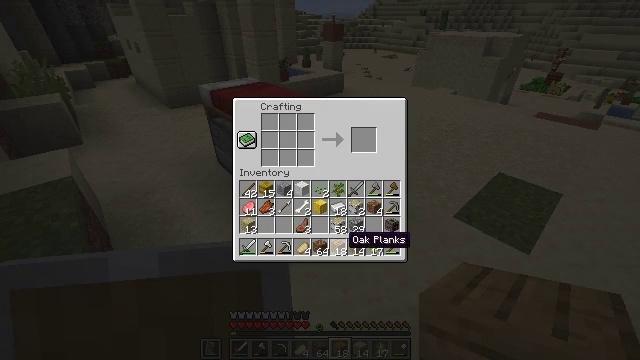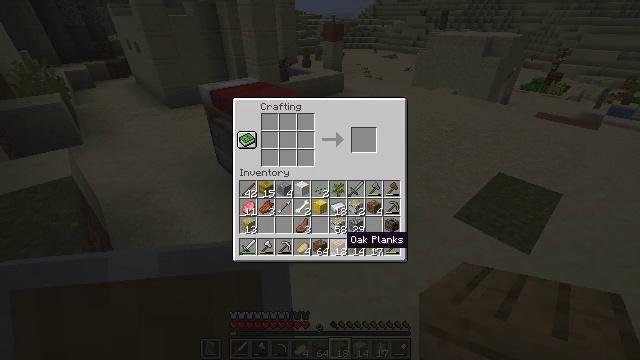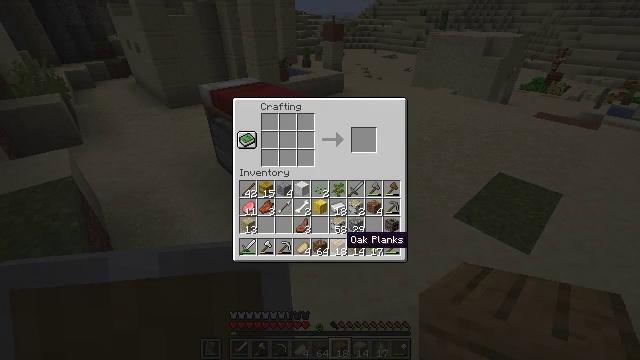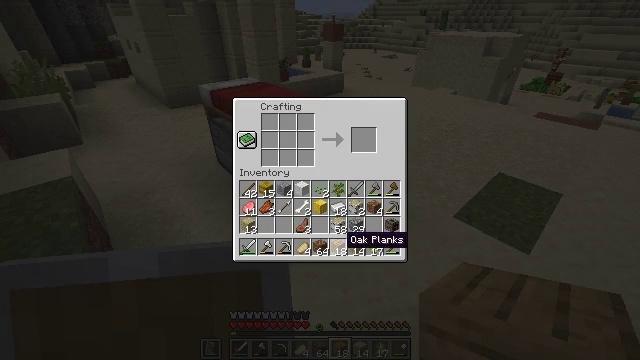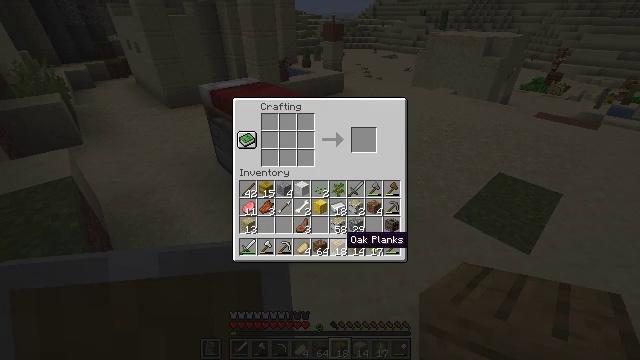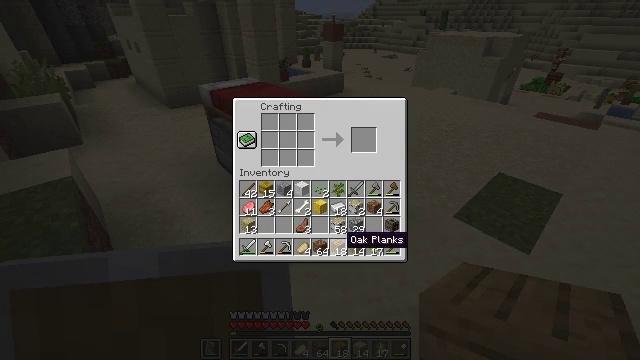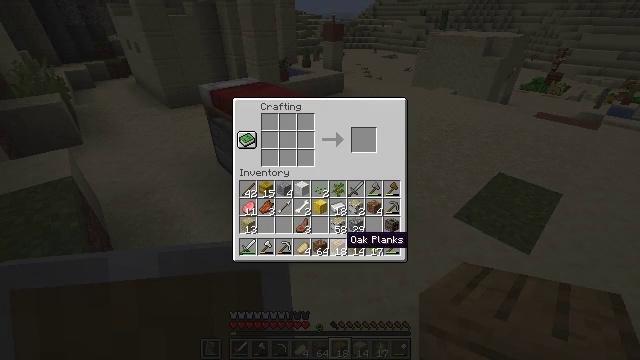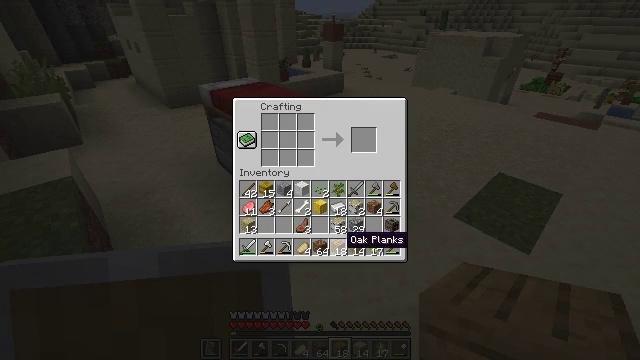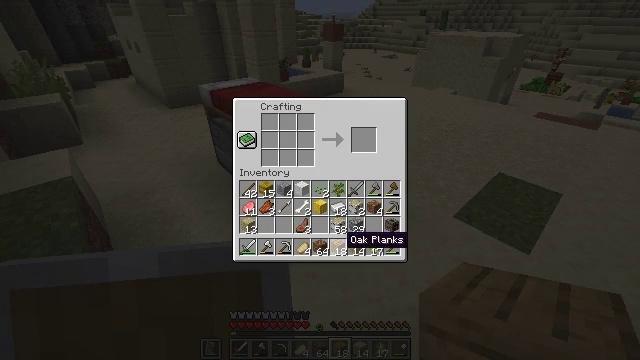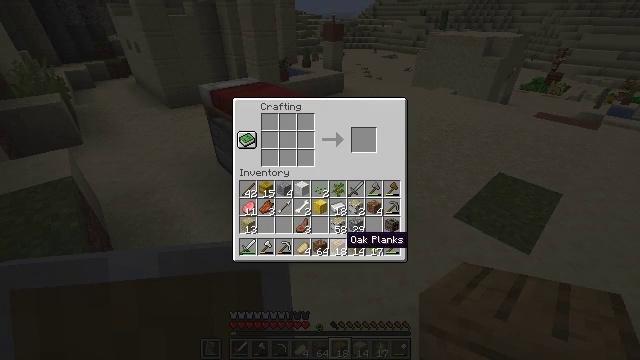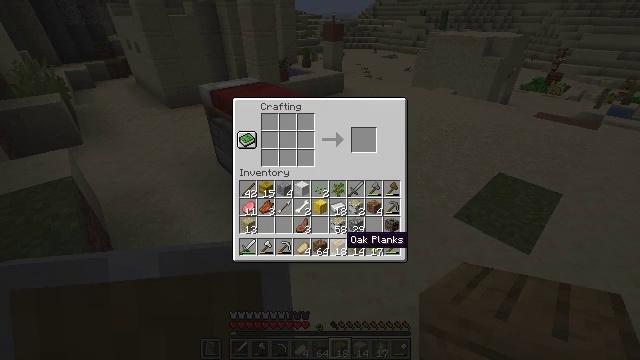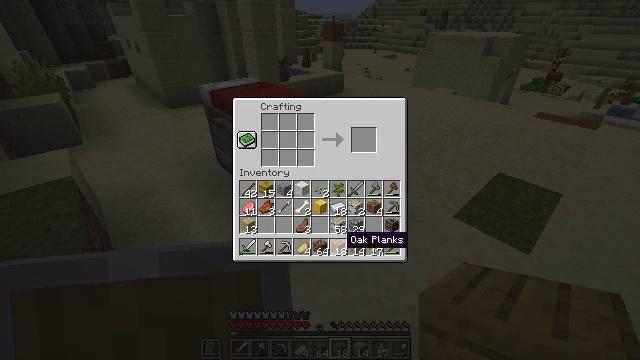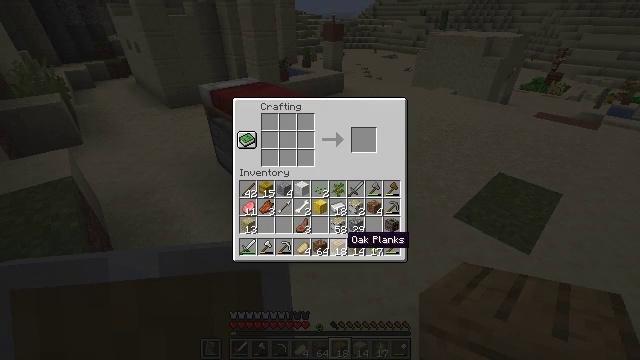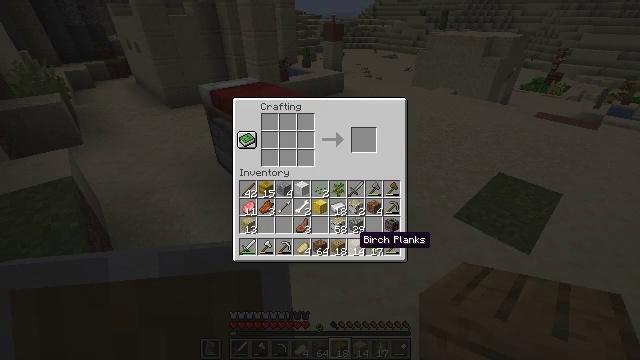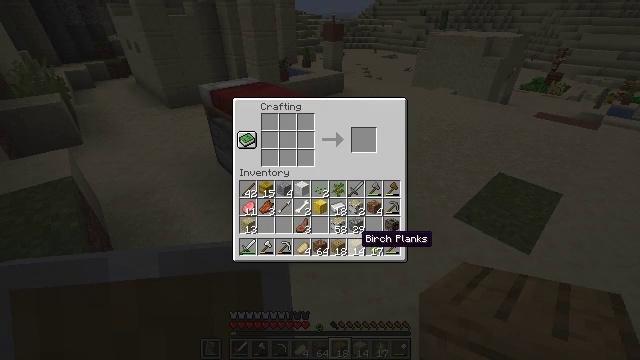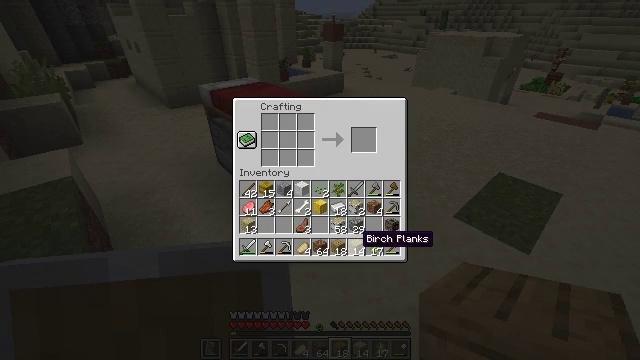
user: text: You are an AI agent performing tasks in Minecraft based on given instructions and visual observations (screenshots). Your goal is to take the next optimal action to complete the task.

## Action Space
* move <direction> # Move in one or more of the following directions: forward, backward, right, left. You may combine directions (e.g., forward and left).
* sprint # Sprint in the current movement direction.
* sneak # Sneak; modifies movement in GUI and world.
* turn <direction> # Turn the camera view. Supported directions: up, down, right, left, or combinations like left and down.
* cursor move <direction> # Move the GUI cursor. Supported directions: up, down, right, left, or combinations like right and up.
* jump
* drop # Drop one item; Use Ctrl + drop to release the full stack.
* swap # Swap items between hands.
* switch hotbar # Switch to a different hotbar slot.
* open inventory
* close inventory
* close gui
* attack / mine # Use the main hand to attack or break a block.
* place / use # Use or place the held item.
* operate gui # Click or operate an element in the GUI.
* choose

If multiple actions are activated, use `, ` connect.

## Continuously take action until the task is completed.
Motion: motion action
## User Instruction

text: Use birch planks to craft a birch door.
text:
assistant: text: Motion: no_op
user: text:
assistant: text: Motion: no_op
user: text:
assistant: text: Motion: no_op
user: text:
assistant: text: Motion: no_op
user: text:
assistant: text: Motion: no_op
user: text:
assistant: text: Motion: no_op
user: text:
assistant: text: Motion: no_op
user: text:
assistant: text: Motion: no_op
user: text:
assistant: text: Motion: no_op
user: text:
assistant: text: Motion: no_op
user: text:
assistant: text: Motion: no_op
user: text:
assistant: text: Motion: no_op
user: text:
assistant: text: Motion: cursor move right
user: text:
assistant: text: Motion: no_op
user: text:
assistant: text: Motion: no_op
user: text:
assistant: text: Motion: no_op
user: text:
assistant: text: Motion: no_op
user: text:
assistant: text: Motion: no_op
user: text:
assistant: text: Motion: no_op
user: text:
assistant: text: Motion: no_op
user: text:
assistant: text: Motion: no_op
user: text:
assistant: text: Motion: no_op
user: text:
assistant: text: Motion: no_op
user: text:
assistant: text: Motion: no_op
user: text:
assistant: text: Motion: no_op
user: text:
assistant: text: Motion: no_op
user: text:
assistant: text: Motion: operate gui
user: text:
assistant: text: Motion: operate gui
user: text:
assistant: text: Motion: cursor move left and up
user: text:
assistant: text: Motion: cursor move left and up